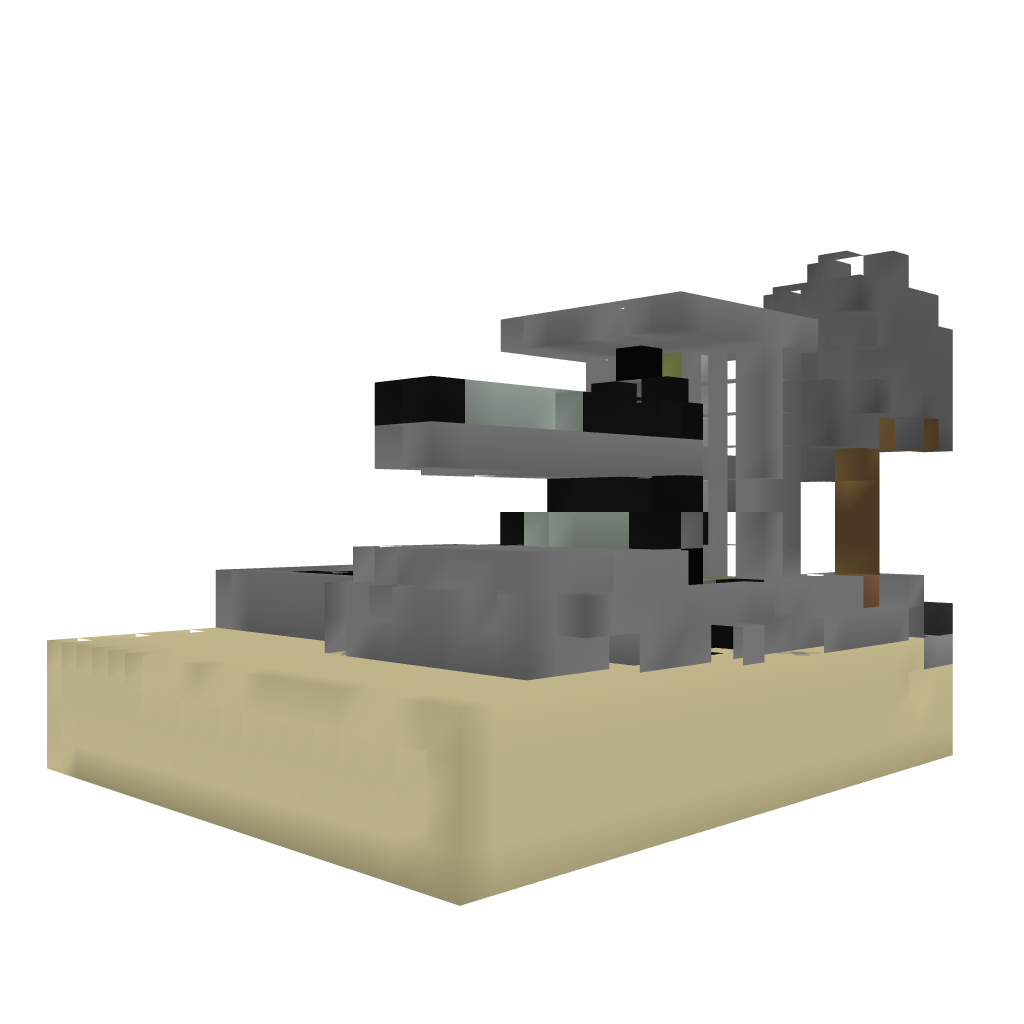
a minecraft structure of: Magical waterfall